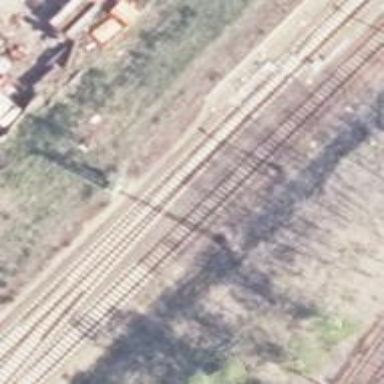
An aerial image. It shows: Railway switch.